Question: I am using the storyboard, static cells and the "Right Detail" cell style. My issue looks like the following in both Xcode and simulator (red lines added for guidance):

As you can see, the third row is off. It is shifted to the right by 1 point. Both image and label are misaligned. All images have a width of 24px and the size inspector shows this correctly. Attributes inspector settings for all three cells are identical, except the image.
What's wrong? Thanks!
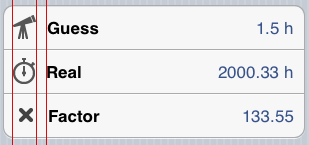
Answer: Seems like the most likely explanation is that your "X" graphic isn't centered correctly.
If you've checked that it is correctly centered in photoshop, is it possible that the version you've checked and the one you are seeing in the app are different images (e.g. because one is a the @2x retina version)?
A good test might be to fill the background of the image with a colour (e.g. red) so you can see the image boundary and prove for certain that the image itself is misaligned, not the image contents.